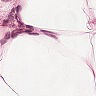
Metastatic tissue present: no